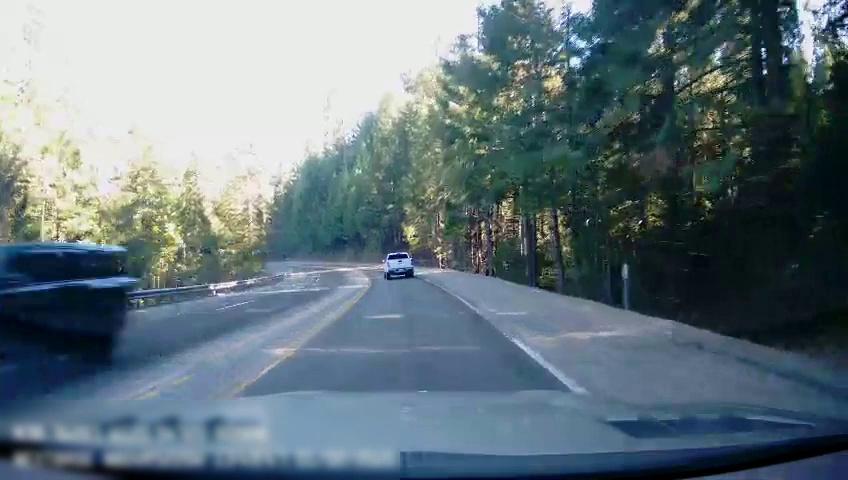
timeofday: Day
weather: Sunny
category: Drivable Space
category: Vehicles | SUV
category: Vehicles | Truck
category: Lanes | Alternate Lane
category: Lanes | Current Lane
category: Lanes | Opposite Lane
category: Lanes | Opposite Lane
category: Lanes | Opposite Lane